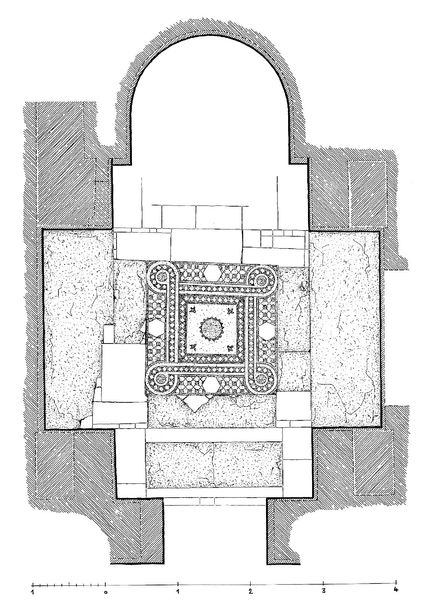
Titel: Ravenna, Erzbischöfliche Kapelle (Capella Arcivescovile), Römischer Turm
Standort: Ravenna, Erzbischöflicher Palast (EU - I - Emilia-Romagna)
Schlagwörter: skizze, säulen, tür, zeichnung, muster, ornament, architektur, kirche, blatt, bogen, treppe, zahlen, tor, eckig, kreuz, rechteck, schnitt, fliesen, schraffiert, mosaik, räume, kirchenschiff, mittelschiff, seitenschiff, chor, kapelle, plan, tempel, mittelpunkt, bänder, grundriss, massstab, krypta, zentralbau, lageplan, planung, synagoge, grundriss sakralraum orientalisch, mittelpunkt kachelbild